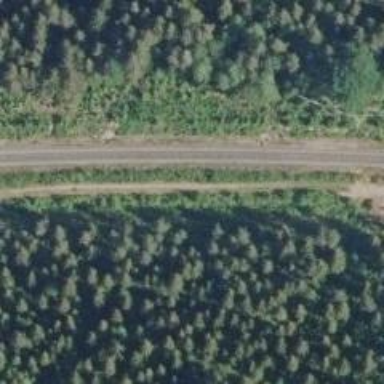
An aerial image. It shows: Abandoned railway.